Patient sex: F
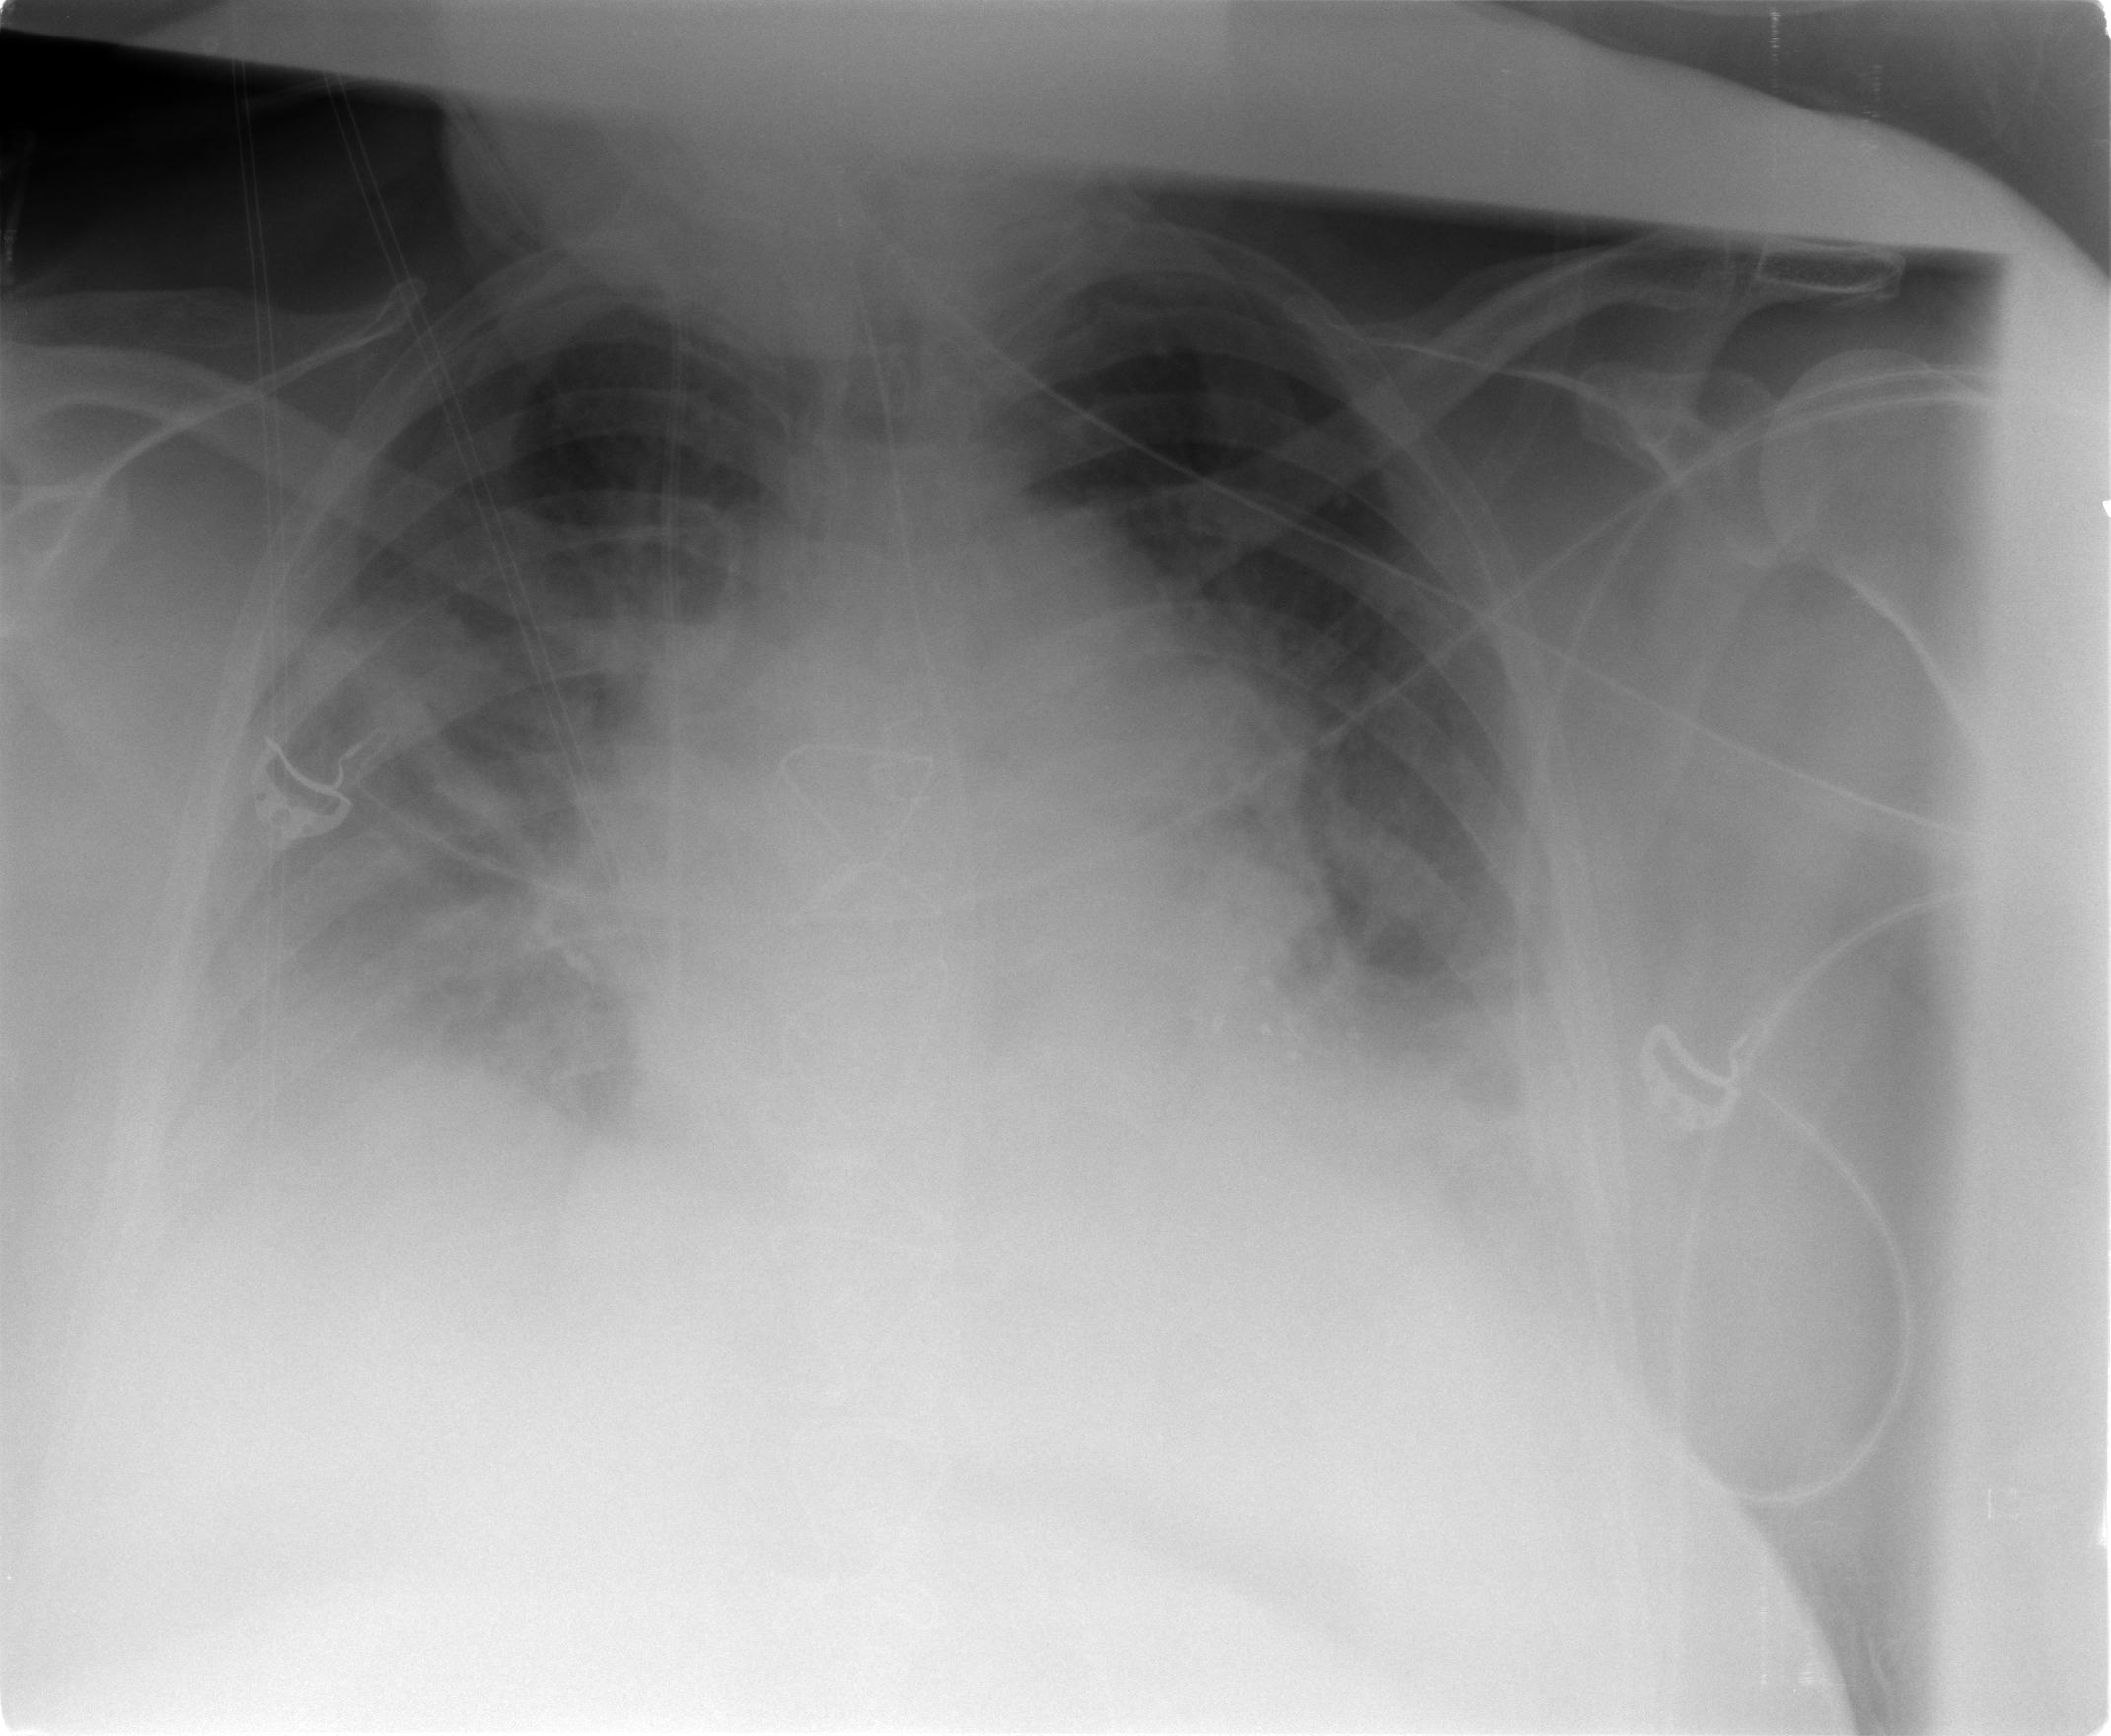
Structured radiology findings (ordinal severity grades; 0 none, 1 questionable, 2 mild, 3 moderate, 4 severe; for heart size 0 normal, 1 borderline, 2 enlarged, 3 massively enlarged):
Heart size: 2
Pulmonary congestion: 2
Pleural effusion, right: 2
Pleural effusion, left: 2
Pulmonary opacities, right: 2
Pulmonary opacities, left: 2
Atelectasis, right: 2
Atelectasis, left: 2